Question: my php error "Failed query You have an error in your SQL syntax; check the manual that corresponds to your MariaDB server version for the right syntax to use near 'order (iduser, idfood, jumlah, total) VALUES (9, 1, 2, 20000)' at line 1"
what's wrong ....?
myphp
'''
<?php
$data= file_get_contents('php://input');
$array = json_decode($data, true);
require_once ('..../db_connectfood.php');
$db = new DB_CONNECT();
foreach($array as $row)
{
$idusr = $row["iduser"];
$idfd = $row["idfood"];
$jml = $row["jumlah"];
$total = $row["total"];
$result = mysql_query("INSERT INTO order (iduser, idfood, jumlah, total) VALUES ($idusr, $idfd, $jml, $total)") or die ("Failed query ".mysql_error());
}
if ($result) {
// successfully inserted into database
$response["success"] = 1;
$response["message"] = "successfully created.";
// echoing JSON response
echo json_encode($response);
} else {
// failed to insert row
$response["success"] = 0;
$response["message"] = "Oops! An error occurred.";
// echoing JSON response
echo json_encode($response);
}
?>
'''
how to get value success and message from this php?

'iduser' and 'idfood' are foreign keys
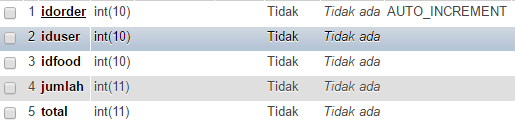
Answer: 'order' is a reserved word in SQL. The best approach would be to change your table's name (e.g., to 'orders', in plural). if this is not possible, you can use backticks to escape the name:
'''
INSERT INTO 'order' (iduser, idfood, jumlah, total)
VALUES ($idusr, $idfd, $jml, $total)
'''
Using string manipulation in SQL statements leaves your code vulnerable to SQL injection attacks. You should consider using a <URL> instead.